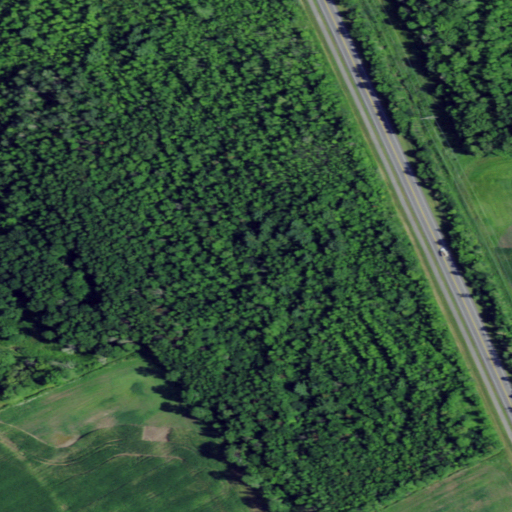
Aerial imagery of cape in New York named Cumberland Head containing woody wetlands, cultivated crops, deciduous forest, medium intensity development, open development, herbaceous wetlands, pasture, and low intensity development